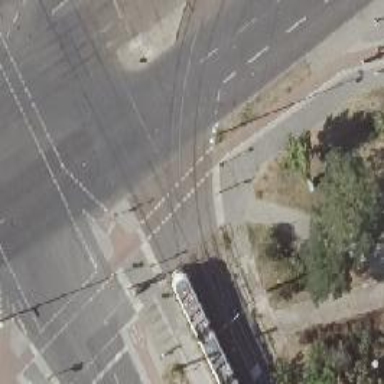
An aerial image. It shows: Footway crossing with traffic signals.